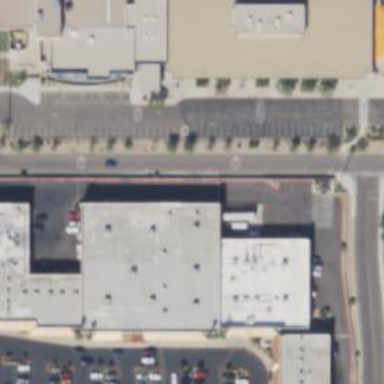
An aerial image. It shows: Building.